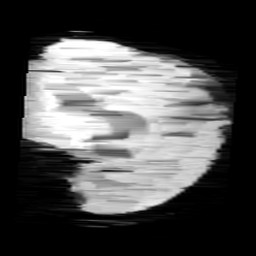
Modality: minIP
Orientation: sagittal
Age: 11
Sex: female
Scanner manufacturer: siemens
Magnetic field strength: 3 T
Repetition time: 0.027 s
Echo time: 0.02 s